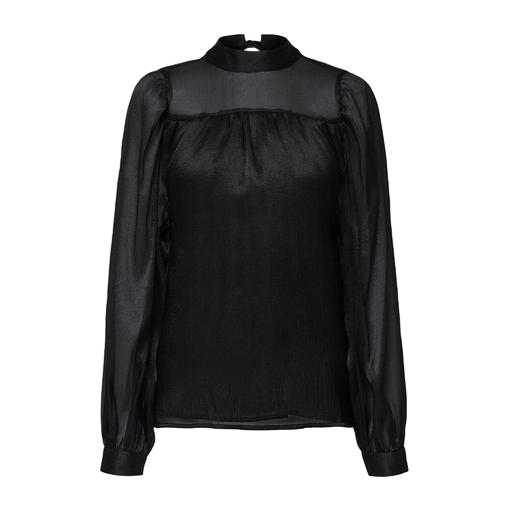
vero moda black high neck blouse, black vanessa bruno athé high-neck ruffled blouse, high-neck blouse, white background